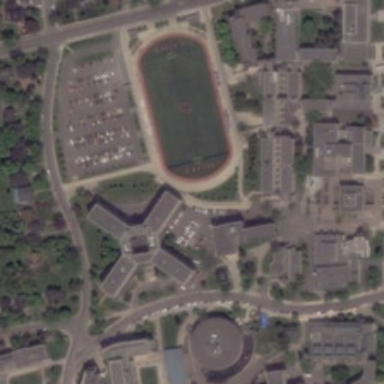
Many buildings and a playground with parking lot are in a school .